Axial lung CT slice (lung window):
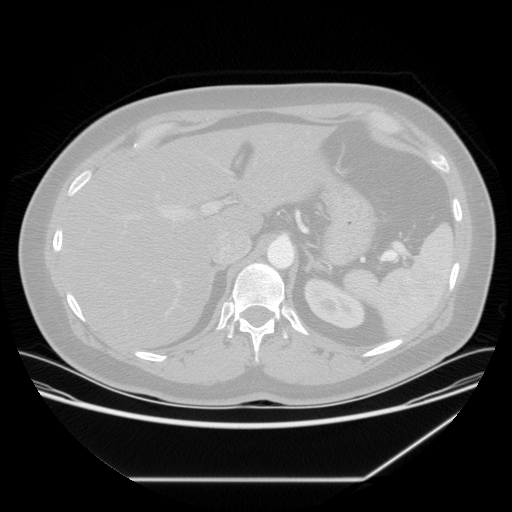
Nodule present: no